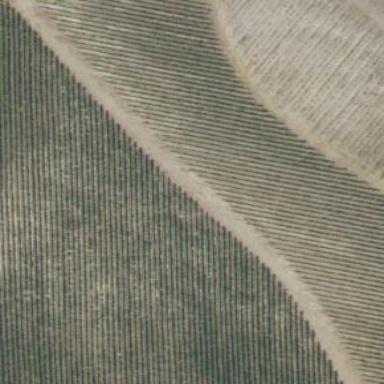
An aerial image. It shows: Vineyard with grape crops.